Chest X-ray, PA view. Patient: 68 years old, sex M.
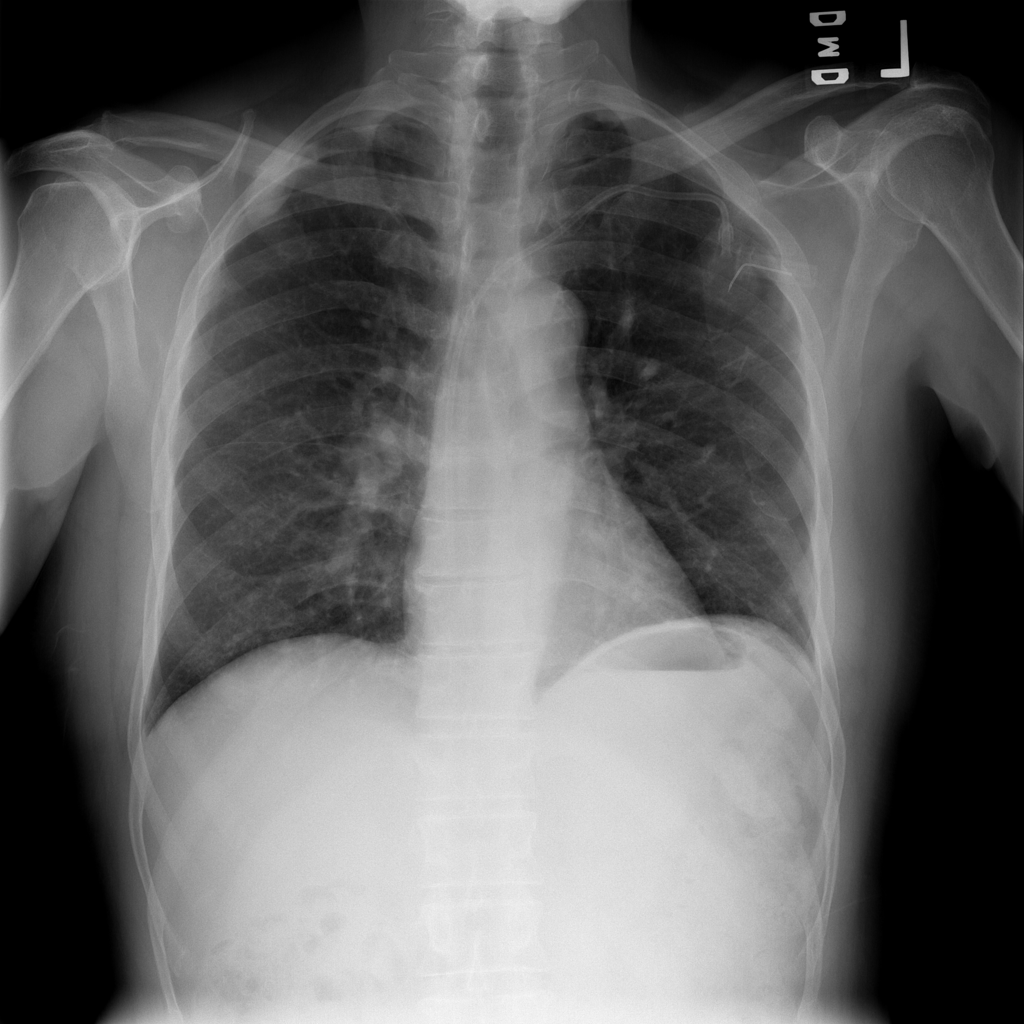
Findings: Mass